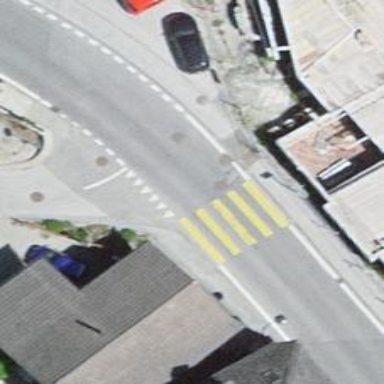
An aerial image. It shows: Kerb barrier.